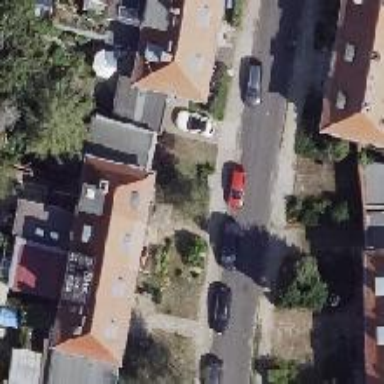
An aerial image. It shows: Residential road with asphalt surface. Both sides have sidewalks.